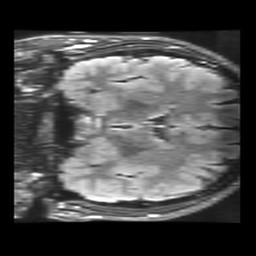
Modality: FLAIR
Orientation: coronal
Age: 20
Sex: male
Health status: healthy
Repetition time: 12 s
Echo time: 0.09782 s